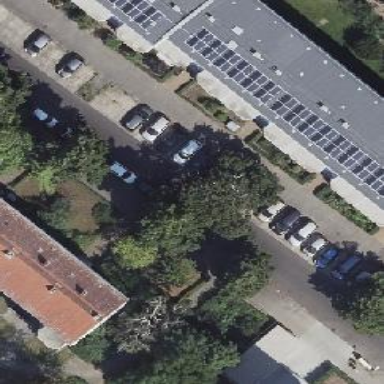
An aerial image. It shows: Street-side parking area with concrete plates as the surface.